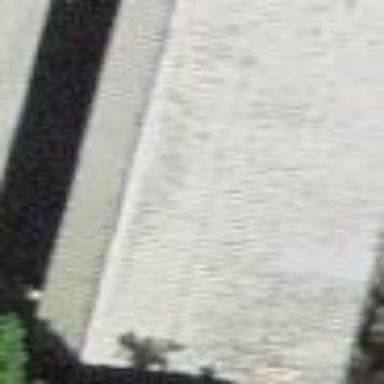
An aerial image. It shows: Rural barn.